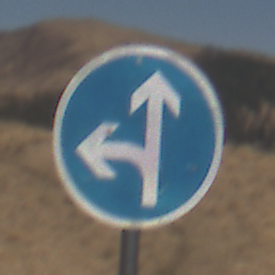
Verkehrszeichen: VorgeschriebeneFahrtrichtungGeradeausOderLinks
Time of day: Midday
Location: Outdoor (Nature)
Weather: Clear
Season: NotSpecified
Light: Natural